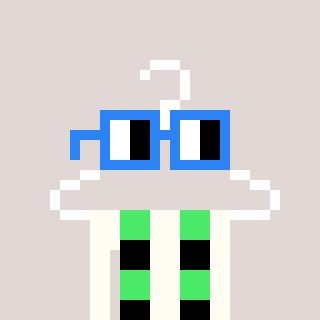
a pixel art character with square blue glasses, a hanger-shaped head and a grayscale-colored body on a warm background